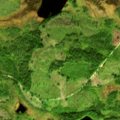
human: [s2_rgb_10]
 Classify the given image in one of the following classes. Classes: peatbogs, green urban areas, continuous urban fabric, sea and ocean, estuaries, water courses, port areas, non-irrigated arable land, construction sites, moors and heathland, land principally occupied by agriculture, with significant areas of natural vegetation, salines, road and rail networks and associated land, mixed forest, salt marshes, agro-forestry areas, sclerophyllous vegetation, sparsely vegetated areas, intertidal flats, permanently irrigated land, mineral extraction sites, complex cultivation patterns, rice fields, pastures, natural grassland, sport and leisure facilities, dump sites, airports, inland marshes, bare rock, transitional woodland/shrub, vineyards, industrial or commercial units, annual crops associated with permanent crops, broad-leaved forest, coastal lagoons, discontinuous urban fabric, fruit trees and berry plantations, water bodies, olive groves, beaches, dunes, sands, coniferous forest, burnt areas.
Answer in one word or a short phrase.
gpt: coniferous forest, transitional woodland/shrub, peatbogs